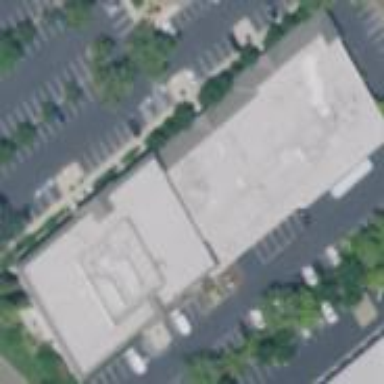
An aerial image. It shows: Office building.